Question: So I'm new with this JSF stuff and thought I write some code just to see how it works. Actually I did things <URL>. But I'm not even able to do the simplest thing.
To keep things clear I just made one class:
'''
@ManagedBean
@SessionScoped
public class Bean implements Serializable {
private static final long serialVersionUID = 1L;
public final String TEXT = "Bean";
}
'''
my index.xhtml:
'''
<!DOCTYPE html>
<html xmlns="http://www.w3.org/1999/xhtml"
xmlns:h="http://java.sun.com/jsf/html"
xmlns:f="http://java.sun.com/jsf/core"
xmlns:p="http://xmlns.jcp.org/jsf/passthrough">
<head>
<meta charset="UTF-8"/>
<title>JEE</title>
</head>
<body>
<h3>Output1: <h:outputText value="#{Bean.TEXT}"/></h3>
<h4>Output2: #{Bean.TEXT}</h4>
</body>
</html>
'''
If I start this on Eclipse I dont get any output for 'Bean.TEXT' , like if I would not have any access to this class:

So there should be some text after Output1 and Output2. I don't see any exceptions regarding the Bean class. How do I debug stuff like this? Any suggestions?
PS:
Here my web.xml (I made it somehow like in the tutorial):
'''
<?xml version="1.0" encoding="UTF-8"?>
<web-app xmlns:xsi="http://www.w3.org/2001/XMLSchema-instance" xmlns="http://java.sun.com/xml/ns/javaee" xsi:schemaLocation="http://java.sun.com/xml/ns/javaee http://java.sun.com/xml/ns/javaee/web-app_3_0.xsd" id="WebApp_ID" version="3.0">
<display-name>JavaEE</display-name>
<welcome-file-list>
<welcome-file>index.xhtml</welcome-file>
</welcome-file-list>
<servlet>
<servlet-name>Servlet Class</servlet-name>
<servlet-class>javax.faces.webapp.FacesServlet</servlet-class>
<load-on-startup>1</load-on-startup>
</servlet>
<servlet-mapping>
<servlet-name>Servlet Class</servlet-name>
<url-pattern>/faces/*</url-pattern>
</servlet-mapping>
<servlet-mapping>
<servlet-name>Servlet Class</servlet-name>
<url-pattern>*.xhtml</url-pattern>
</servlet-mapping>
<servlet-mapping>
<servlet-name>Servlet Class</servlet-name>
<url-pattern>*.faces</url-pattern>
</servlet-mapping>
</web-app>
'''
Console output:
'''
Dec 24, 2013 3:36:18 PM org.apache.catalina.core.AprLifecycleListener init
INFO: The APR based Apache Tomcat Native library which allows optimal performance in production environments was not found on the java.library.path: /usr/java/packages/lib/amd64:/usr/lib64:/lib64:/lib:/usr/lib
Dec 24, 2013 3:36:18 PM org.apache.tomcat.util.digester.SetPropertiesRule begin
WARNING: [SetPropertiesRule]{Server/Service/Engine/Host/Context} Setting property 'source' to 'org.eclipse.jst.jee.server:JavaEE' did not find a matching property.
Dec 24, 2013 3:36:18 PM org.apache.coyote.AbstractProtocol init
INFO: Initializing ProtocolHandler ["http-bio-8080"]
Dec 24, 2013 3:36:18 PM org.apache.coyote.AbstractProtocol init
INFO: Initializing ProtocolHandler ["ajp-bio-8009"]
Dec 24, 2013 3:36:18 PM org.apache.catalina.startup.Catalina load
INFO: Initialization processed in 573 ms
Dec 24, 2013 3:36:18 PM org.apache.catalina.core.StandardService startInternal
INFO: Starting service Catalina
Dec 24, 2013 3:36:18 PM org.apache.catalina.core.StandardEngine startInternal
INFO: Starting Servlet Engine: Apache Tomcat/7.0.47
Dec 24, 2013 3:36:20 PM com.sun.faces.config.ConfigureListener contextInitialized
INFO: Initializing Mojarra 2.2.4 ( 20131003-1354 https://svn.java.net/svn/mojarra~svn/tags/2.2.4@12574) for context '/JavaEE'
Dec 24, 2013 3:36:20 PM com.sun.faces.spi.InjectionProviderFactory createInstance
INFO: JSF1048: PostConstruct/PreDestroy annotations present. ManagedBeans methods marked with these annotations will have said annotations processed.
Dec 24, 2013 3:36:21 PM org.apache.coyote.AbstractProtocol start
INFO: Starting ProtocolHandler ["http-bio-8080"]
Dec 24, 2013 3:36:21 PM org.apache.coyote.AbstractProtocol start
INFO: Starting ProtocolHandler ["ajp-bio-8009"]
Dec 24, 2013 3:36:21 PM org.apache.catalina.startup.Catalina start
INFO: Server startup in 2284 ms
'''
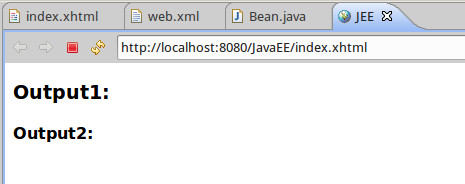
Answer: Within EL context you access beans via names that were previously declared by means of annotations or configuration file. If you don't specify 'name' element of '@ManagedBean' annotation then it'll become the simple class name with the first letter decapitalized (if two initial letters are not uppercase). In your case the bean can be accessed as '#{bean}' while you tried to access it as '#{Bean}' which is wrong (but could have worked if you declared it as '@ManagedBean(name="Bean")').
Also, it's worth noting that it is a common practice to have only one mapping for the faces servlet and that is '*.xhtml', so you'd be better off if you removed the three specified servlet mappings from your web.xml and left only one.